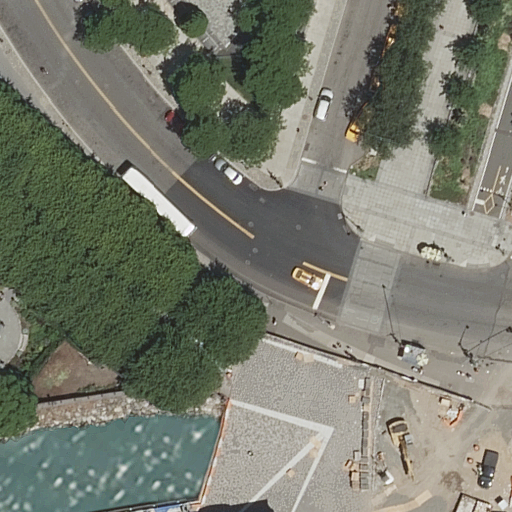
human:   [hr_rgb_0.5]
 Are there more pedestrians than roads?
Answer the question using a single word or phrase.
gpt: no

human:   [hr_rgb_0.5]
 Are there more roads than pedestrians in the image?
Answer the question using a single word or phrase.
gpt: yes

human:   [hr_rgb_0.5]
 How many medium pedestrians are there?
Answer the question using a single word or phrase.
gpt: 0

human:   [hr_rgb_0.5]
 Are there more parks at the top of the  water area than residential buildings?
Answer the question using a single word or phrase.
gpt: yes

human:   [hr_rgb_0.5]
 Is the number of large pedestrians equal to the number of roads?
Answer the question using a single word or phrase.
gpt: no

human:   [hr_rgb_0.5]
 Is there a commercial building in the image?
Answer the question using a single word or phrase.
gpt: no

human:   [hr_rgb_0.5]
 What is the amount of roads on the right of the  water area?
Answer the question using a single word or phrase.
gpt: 10

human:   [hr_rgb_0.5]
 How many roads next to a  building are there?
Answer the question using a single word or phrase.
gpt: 0

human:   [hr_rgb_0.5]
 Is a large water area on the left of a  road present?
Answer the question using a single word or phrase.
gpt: yes

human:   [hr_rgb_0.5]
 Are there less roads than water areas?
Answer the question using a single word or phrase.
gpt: no

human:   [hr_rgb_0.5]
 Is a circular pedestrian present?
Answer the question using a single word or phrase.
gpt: no

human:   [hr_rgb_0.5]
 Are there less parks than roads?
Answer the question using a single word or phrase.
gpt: yes

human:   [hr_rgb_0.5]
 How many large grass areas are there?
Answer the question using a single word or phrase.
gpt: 0

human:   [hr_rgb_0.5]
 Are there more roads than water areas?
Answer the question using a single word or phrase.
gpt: yes

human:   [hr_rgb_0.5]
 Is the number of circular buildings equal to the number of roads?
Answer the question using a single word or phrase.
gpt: no

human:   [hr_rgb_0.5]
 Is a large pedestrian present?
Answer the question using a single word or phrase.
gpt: yes

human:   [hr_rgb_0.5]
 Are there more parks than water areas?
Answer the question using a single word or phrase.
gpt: yes

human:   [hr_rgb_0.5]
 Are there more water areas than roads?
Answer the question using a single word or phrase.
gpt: no

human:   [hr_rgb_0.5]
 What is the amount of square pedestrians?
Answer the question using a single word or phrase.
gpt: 0

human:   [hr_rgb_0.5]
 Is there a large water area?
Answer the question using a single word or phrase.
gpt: yes

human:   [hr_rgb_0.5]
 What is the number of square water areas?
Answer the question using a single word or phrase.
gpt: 0

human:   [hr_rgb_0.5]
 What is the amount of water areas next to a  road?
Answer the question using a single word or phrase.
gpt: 1

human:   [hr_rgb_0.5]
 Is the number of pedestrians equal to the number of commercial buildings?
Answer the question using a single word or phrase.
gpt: no

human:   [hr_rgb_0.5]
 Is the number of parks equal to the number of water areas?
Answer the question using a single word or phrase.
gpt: no

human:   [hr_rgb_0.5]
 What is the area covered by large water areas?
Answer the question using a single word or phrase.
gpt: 680m2

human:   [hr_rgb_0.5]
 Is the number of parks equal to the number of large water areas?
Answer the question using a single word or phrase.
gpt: no

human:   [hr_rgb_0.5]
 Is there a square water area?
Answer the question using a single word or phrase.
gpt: no

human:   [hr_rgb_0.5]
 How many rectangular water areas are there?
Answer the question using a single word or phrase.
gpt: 1

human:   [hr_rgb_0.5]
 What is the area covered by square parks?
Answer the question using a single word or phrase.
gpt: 0m2

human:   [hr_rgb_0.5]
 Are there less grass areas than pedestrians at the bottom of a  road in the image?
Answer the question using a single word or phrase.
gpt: yes

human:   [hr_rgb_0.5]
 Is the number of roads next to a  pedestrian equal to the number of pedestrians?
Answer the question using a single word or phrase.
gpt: no

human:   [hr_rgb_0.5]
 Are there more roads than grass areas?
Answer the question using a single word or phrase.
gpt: yes

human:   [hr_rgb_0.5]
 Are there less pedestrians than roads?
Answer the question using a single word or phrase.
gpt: yes

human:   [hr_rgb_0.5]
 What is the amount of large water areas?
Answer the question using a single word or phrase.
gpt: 1

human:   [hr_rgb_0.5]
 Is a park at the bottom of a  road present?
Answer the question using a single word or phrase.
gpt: yes

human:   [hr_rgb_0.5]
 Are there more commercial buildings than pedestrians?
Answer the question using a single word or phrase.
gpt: no